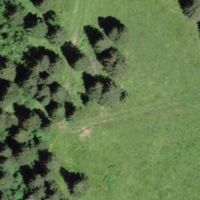
EUNIS habitat code: 23
Species observed at this site:
Rumex alpinus